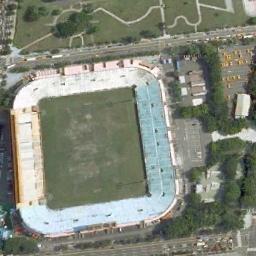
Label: stadium